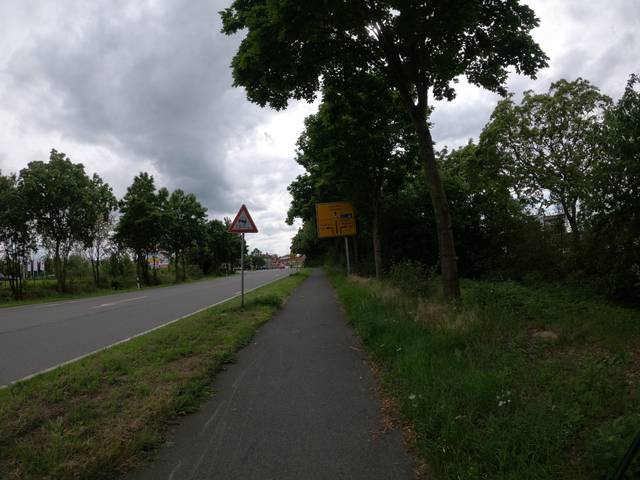
Region: Germany
Coordinates: 52.593, 8.217